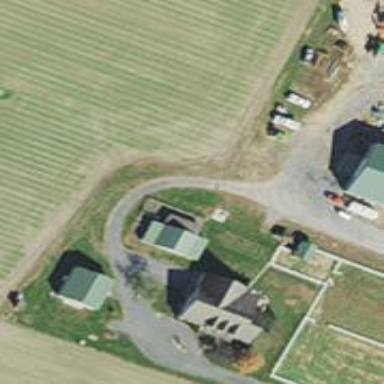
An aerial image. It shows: Driveway.